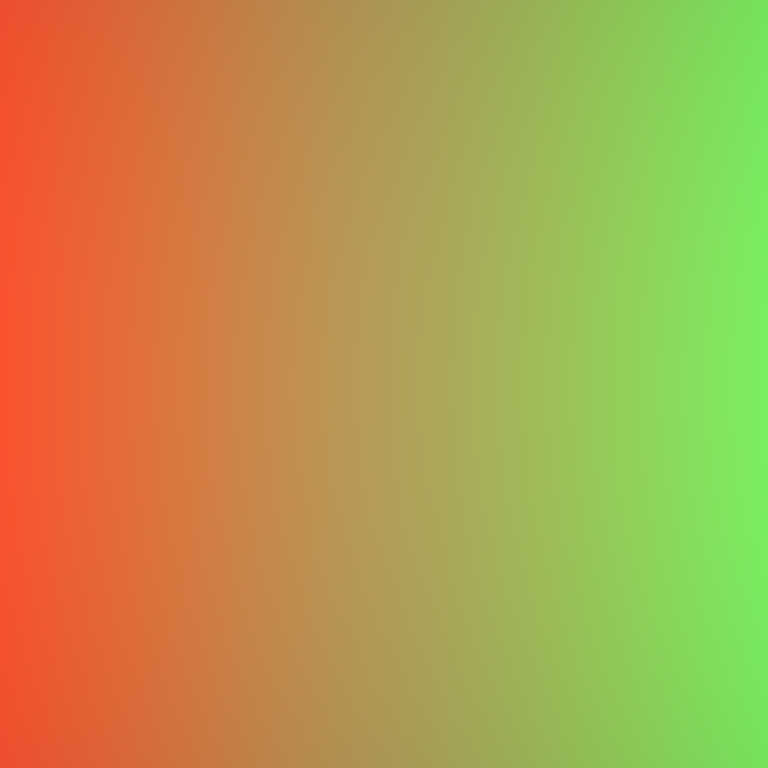
Abstract light effect, smooth gradient from warm orange to bright green, energetic atmosphere, soft blend, no room, no furniture, no objects.